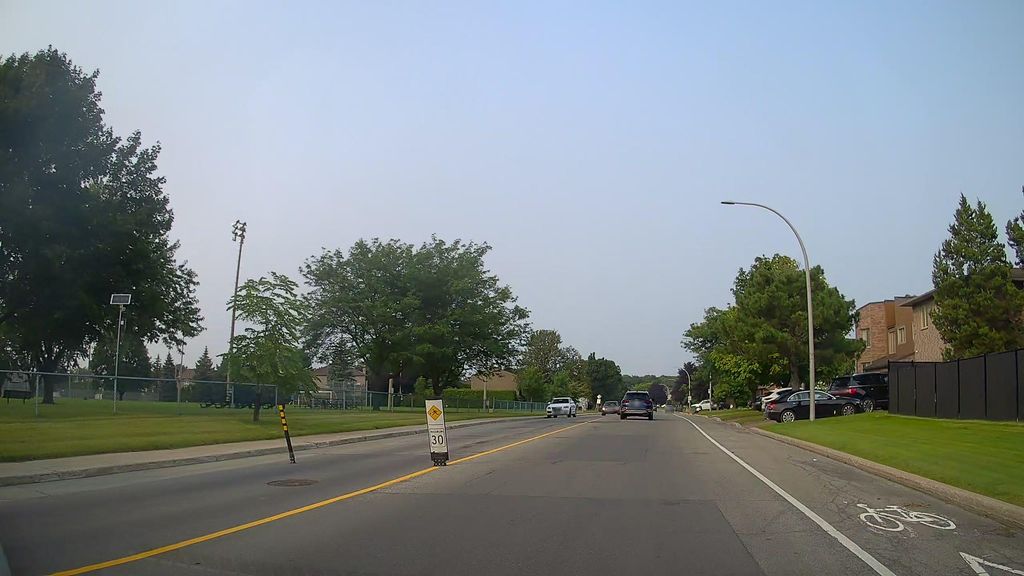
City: montreal